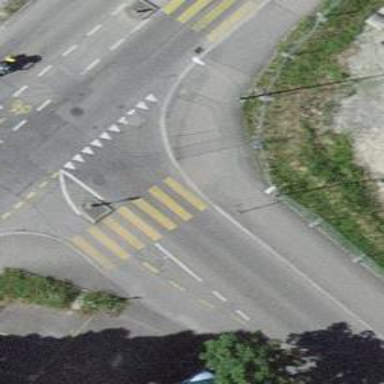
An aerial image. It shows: Marked road crossing with visible markings.